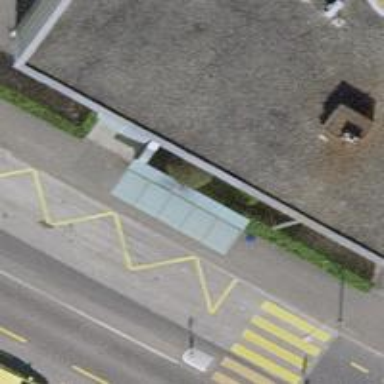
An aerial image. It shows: Bus stop with shelter. It is platform for public transport.